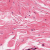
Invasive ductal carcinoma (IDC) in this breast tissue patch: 0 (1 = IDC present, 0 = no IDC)